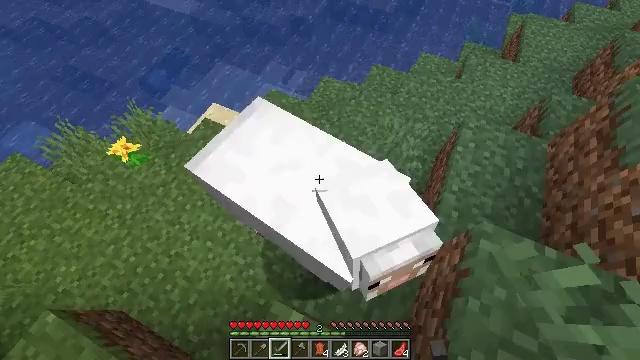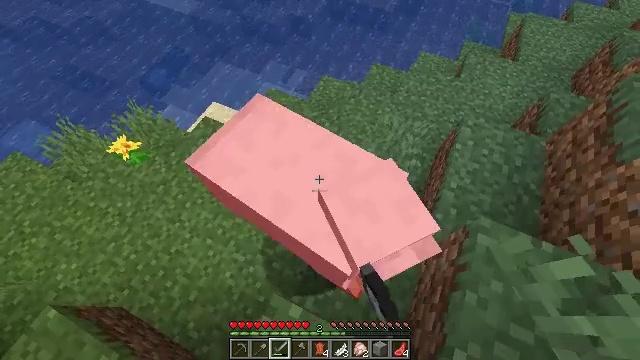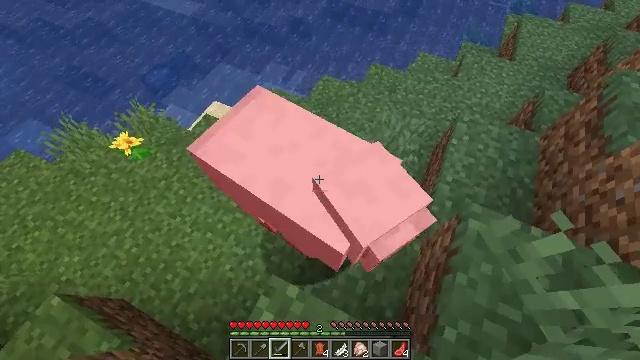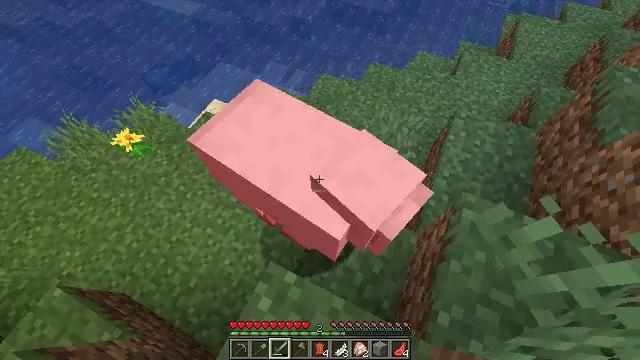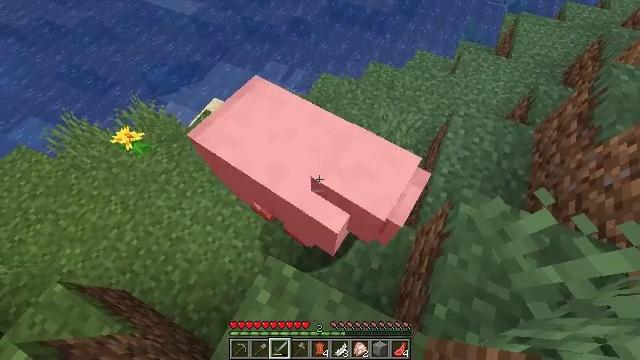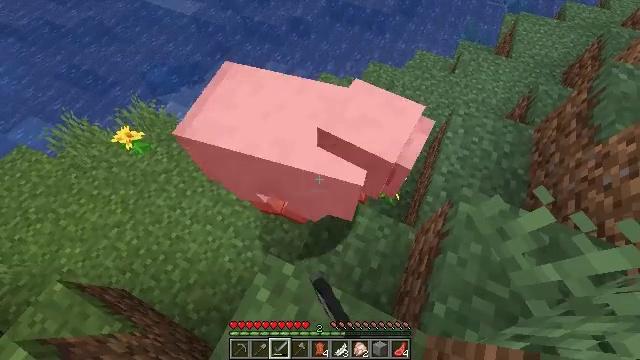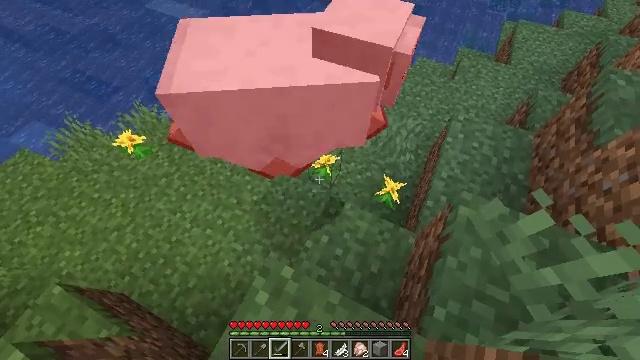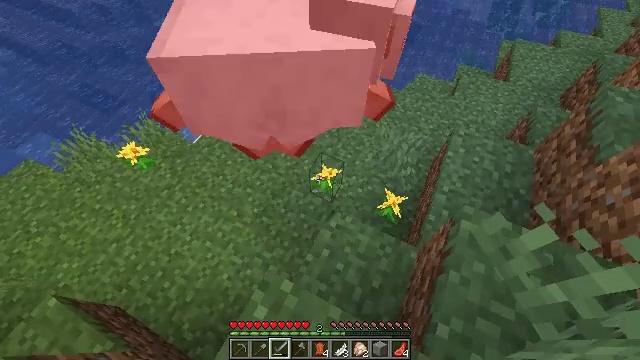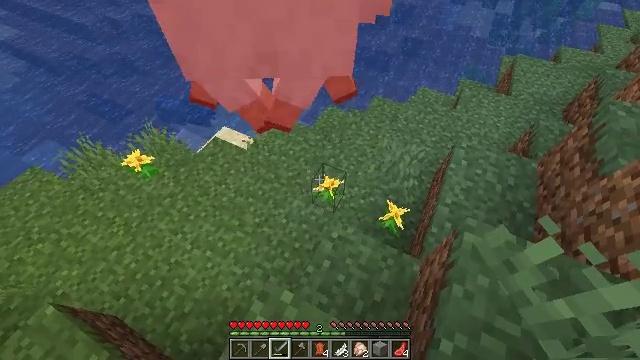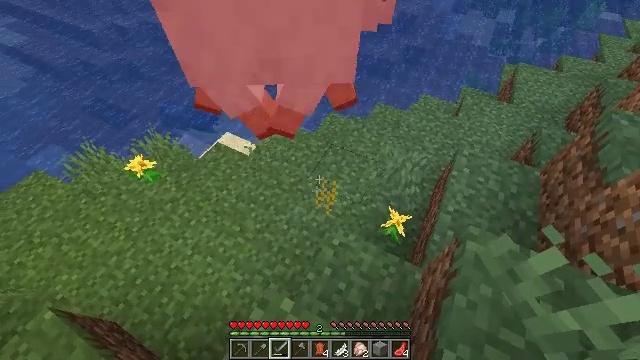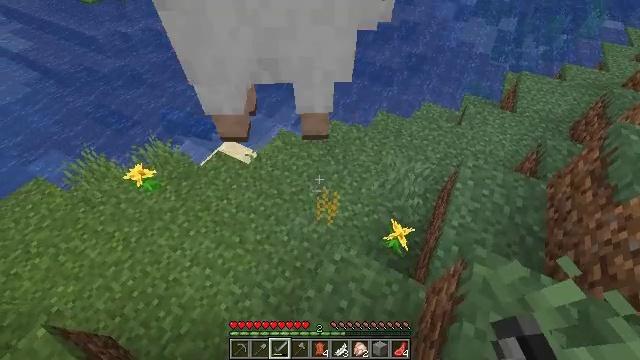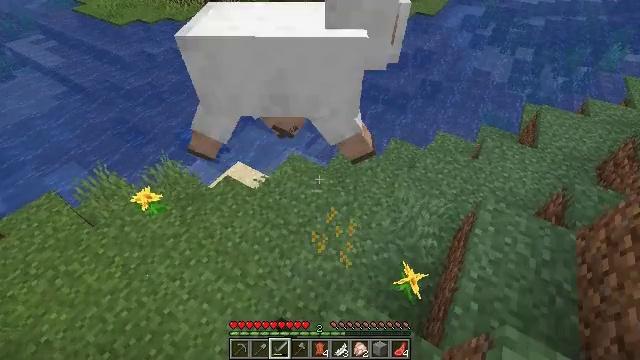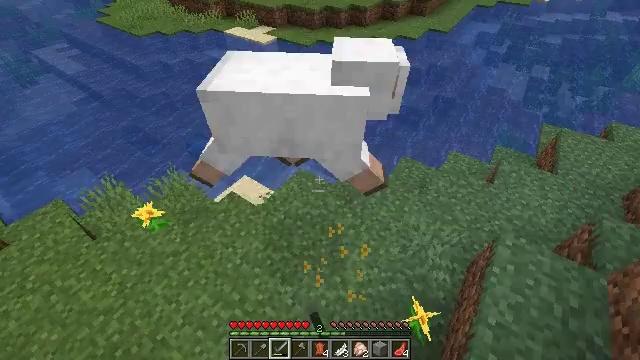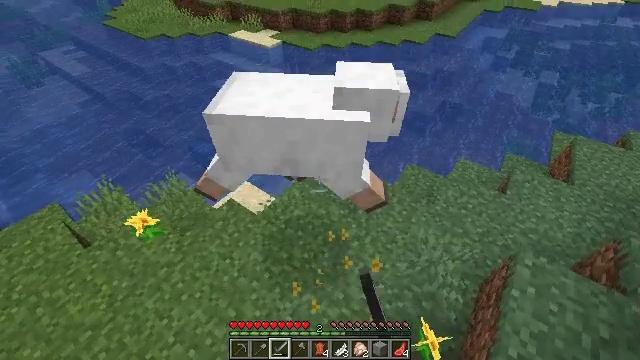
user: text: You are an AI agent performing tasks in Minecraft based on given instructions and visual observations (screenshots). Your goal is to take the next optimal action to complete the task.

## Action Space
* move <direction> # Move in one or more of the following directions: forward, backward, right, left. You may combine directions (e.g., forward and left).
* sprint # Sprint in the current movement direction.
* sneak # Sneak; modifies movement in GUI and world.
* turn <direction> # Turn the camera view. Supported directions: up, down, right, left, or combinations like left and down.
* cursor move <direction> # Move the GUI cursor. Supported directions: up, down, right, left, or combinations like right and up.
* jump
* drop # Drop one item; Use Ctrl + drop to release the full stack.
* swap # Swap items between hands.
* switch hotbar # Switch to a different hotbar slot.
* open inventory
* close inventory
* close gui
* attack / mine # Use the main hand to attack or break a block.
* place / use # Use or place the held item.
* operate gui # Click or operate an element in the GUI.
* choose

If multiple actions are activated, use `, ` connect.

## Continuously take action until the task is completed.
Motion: motion action
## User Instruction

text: Pick up the dandelion.
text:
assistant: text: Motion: attack / mine
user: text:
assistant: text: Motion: attack / mine
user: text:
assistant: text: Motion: no_op
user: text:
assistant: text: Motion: attack / mine
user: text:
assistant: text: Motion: attack / mine
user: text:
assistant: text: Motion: turn up, attack / mine
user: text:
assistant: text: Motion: turn up
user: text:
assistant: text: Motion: turn up
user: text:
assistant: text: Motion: move forward, turn up, attack / mine
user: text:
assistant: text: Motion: move forward, turn up, attack / mine
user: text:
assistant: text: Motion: move forward, turn left and up, attack / mine
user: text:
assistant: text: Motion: move forward, turn left and up
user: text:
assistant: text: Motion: move forward, turn left
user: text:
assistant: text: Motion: attack / mine